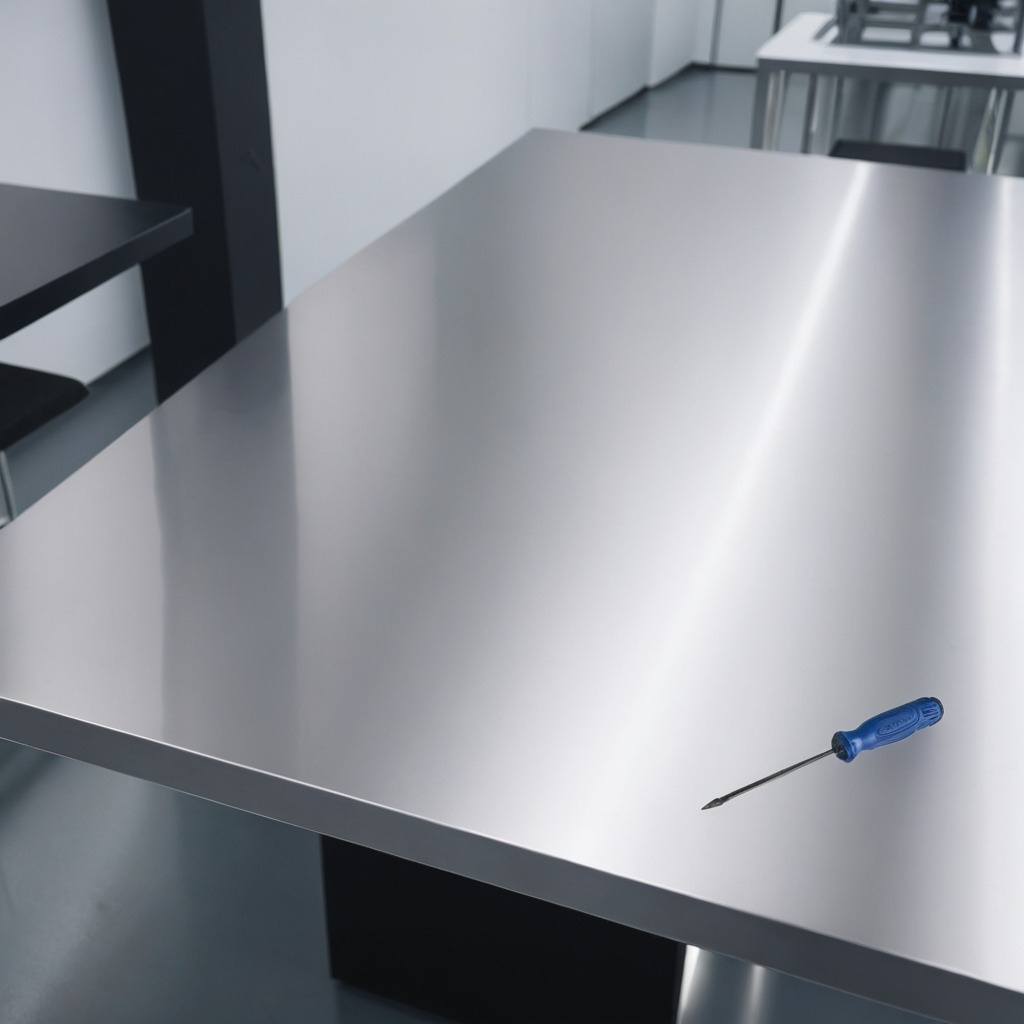
A screwdriver is lying on the stainless steel table in a high-end prototyping lab.